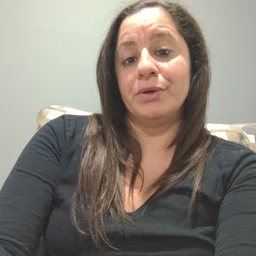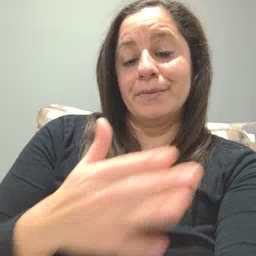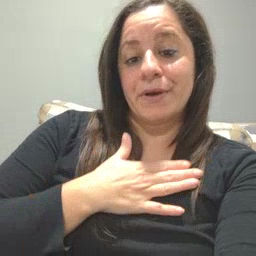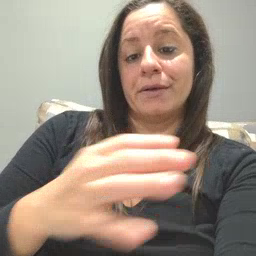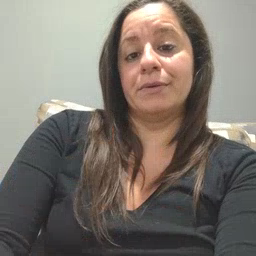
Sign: minemy